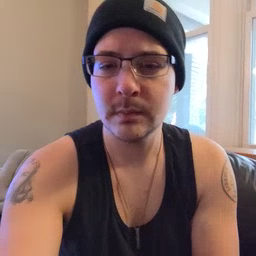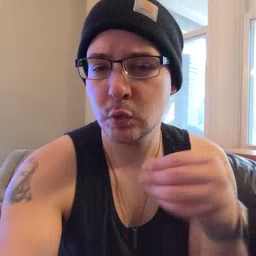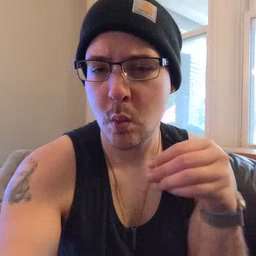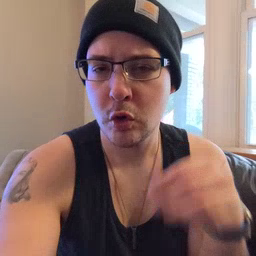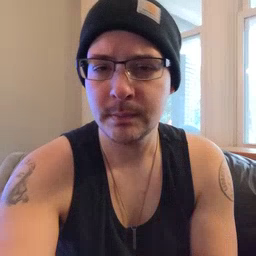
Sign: store